Question: I am using the <URL> in Mathjax to produce arrows in my html page. In particular I am using:
'''
\Newextarrow{\cs}{lspace,rspace}{unicode-char}
'''
This works great for some arrows (<URL>, but as the documentation states:
> Note that MathJax knows how to stretch only a limited number of
characters, so you may not actually get a stretchy character this way.
Unfortunately, I really need to use one of these non-supported characters (specifically, 0x21CC), and it would be very nice if I could get it to stretch. Is there a way I can manually specify an amount to stretch the arrows in a nice way? For context, I'm trying to make chemical reaction diagrams like this:

The overset and underset variables may be a few characters long, so the stretching is necessary.
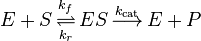
Answer: The ability of MathJax to stretch a character depends on the availability of the appropriate glyphs within the font that it is using. The MathJax TeX font (the usual web-based font) doesn't have the necessary glyphs to stretch U+21CC; however, the STIX fonts do, and as of version 2.3, MathJax includes web versions of the STIX fonts. So if you are authoring your own pages and can specify the font, you could get U+21CC to stretch. But if you are using a site like StackExchange, where you can't control the font, you are limited to the font in use.
To do this, add
'''
<script type="text/x-mathjax-config">
MathJax.Hub.Config({
"HTML-CSS": {
preferredFont: "STIX",
availableFonts: ["STIX"],
webFont: "STIX-Web"
},
SVG: {
font: "STIX-Web"
},
TeX: {
extensions: ["extpfeil.js"]
}
});
</script>
'''
just before the script that loads 'MathJax.js'. Then in the body of your page use
'''
<div style="display:none">
$$\Newextarrow{\rightleftharpoons}{5,5}{0x21CC}$$
</div>
'''
to define the arrow (somewhere early on before it is used. Then use
'''
\rightleftharpoons[xyz]{abcdefg}
'''
to put "abcdefg" over the arrow and "xyz" below it, and have it stretch. It looks like the vertical positioning of the under-text is not great (it is a bit too low), but the arrow stretches!
Here is an example: